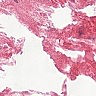
Metastatic tissue present: no